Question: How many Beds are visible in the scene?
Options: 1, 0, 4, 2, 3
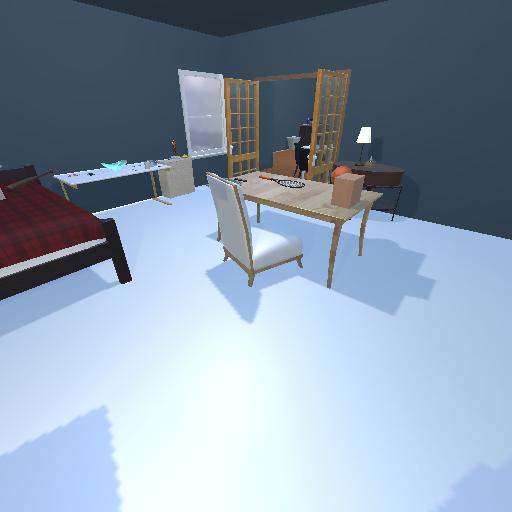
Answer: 1